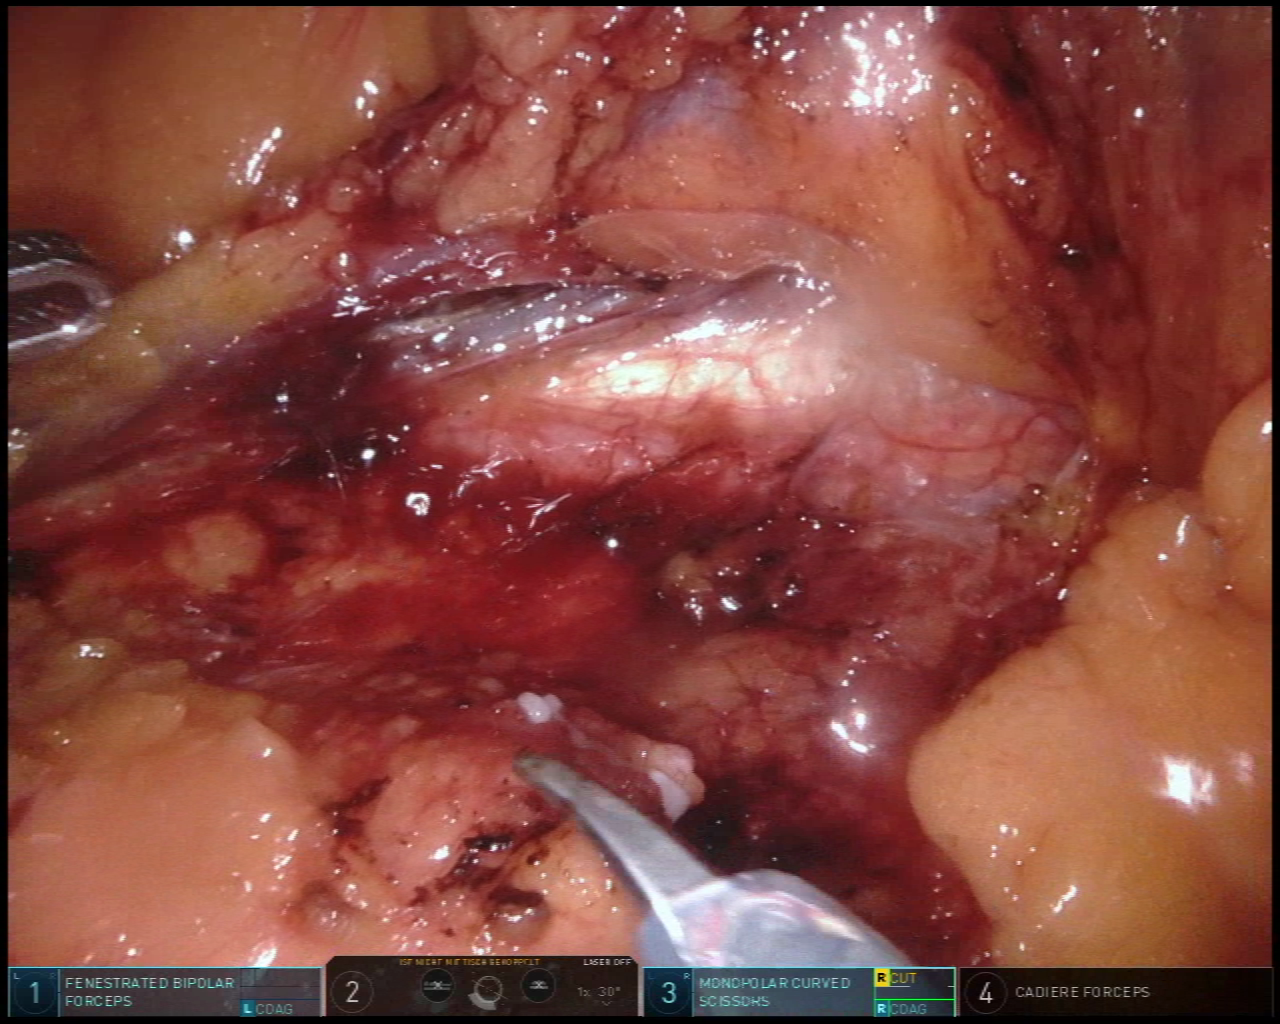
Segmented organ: ureter
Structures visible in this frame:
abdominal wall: no
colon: no
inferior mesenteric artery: no
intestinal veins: no
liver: no
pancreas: no
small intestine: no
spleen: no
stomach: no
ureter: yes
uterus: no
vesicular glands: no